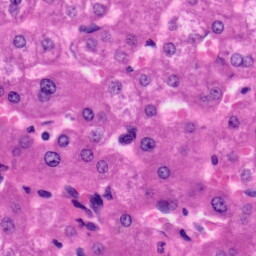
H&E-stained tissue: Liver